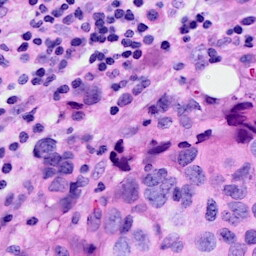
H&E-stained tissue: Breast